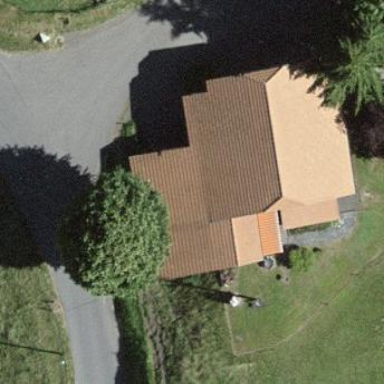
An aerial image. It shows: Barn.